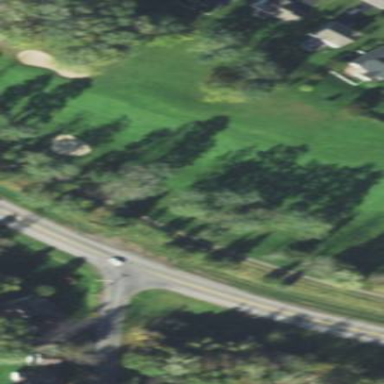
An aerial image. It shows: Scenic golf fairway.